Field crop: maize
Growth stage: 2
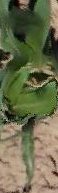
Species: maize